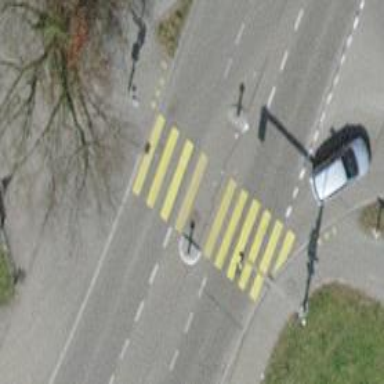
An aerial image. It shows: Crossing with traffic signals. It is zebra crossing.